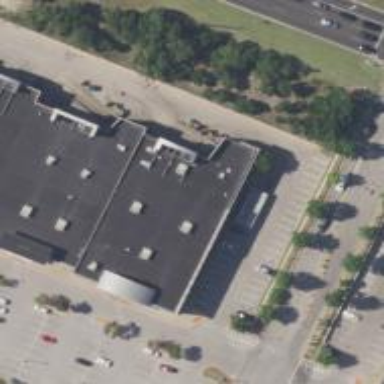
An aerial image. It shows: Veterinary facility.